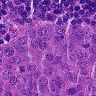
Metastatic tissue present: yes